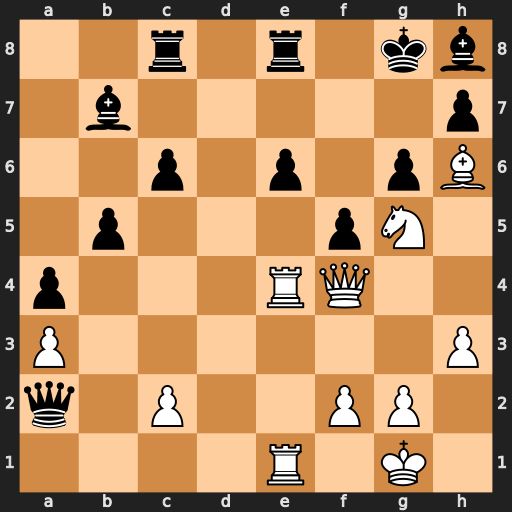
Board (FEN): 2r1r1kb/1b5p/2p1p1pB/1p3pN1/p3RQ2/P6P/q1P2PP1/4R1K1
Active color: w
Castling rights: -
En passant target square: -
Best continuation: Rxe6 Rxe6 Rxe6 Qa1+ Kh2 Qd4 Qc7 Be5+ Qxe5 Qxe5+ Rxe5